Question: Why does 'FragmentTwo' disappear from the backstack in the following situation:
- 'Fragment''FragmentOne''Activity'- 'FragmentOne''Button''FragmentTwo''Fragment'- 'FragmentTwo''Button''ActionBar''Fragments''FragmentThree''FragmentFour''FragmentThree'- 'FragmentTwo''FragmentOne''FragmentTwo'
Before I override 'onKeyDown()' and start implementing my own backstack for 'Fragments' I wanted to ask if there is something obvious I am missing? Note there is no configuration change happening when testing this.

Details:
FragmentOne's button click handler contains:
'''
FragmentTransaction ft = getFragmentManager().beginTransaction();
FragmentTwo fragment = new FragmentTwo();
ft.addToBackStack(null);
ft.replace(android.R.id.content, fragment).commit();
'''
FragmentTwo button click is handled in the Activity:
'''
getActionBar().setNavigationMode(ActionBar.NAVIGATION_MODE_TABS);
FragmentFour fragmentThree = new FragmentThree();
FragmentFive fragmentFive = new FragmentFive();
ActionBar.Tab tab = getActionBar().newTab().setText("Frag 3").setTabListener(new CustomTabListener<FragmentThree>(fragmentThree));
getActionBar().addTab(tab);
tab = getActionBar().newTab().setText("Frag 4").setTabListener(new CustomTabListener<FragmentFour>(fragmentFour));
getActionBar().addTab(tab);
'''
where the tab listener is:
'''
public static class CustomTabListener<T extends Fragment> implements TabListener {
Fragment fragment;
public CustomTabListener(Fragment fragment) {
this.fragment = fragment;
}
public void onTabSelected(Tab tab, FragmentTransaction ft) {
ft.replace(android.R.id.content, fragment);
}
public void onTabUnselected(Tab tab, FragmentTransaction ft) {
ft.remove(fragment);
}
public void onTabReselected(Tab tab, FragmentTransaction ft) {
}
}
'''
I if add more 'Fragments' to backstack before 'FragmentThree' is shown, it is always and only the 'Fragment' immediately before 'FragmentThree' that has disappeared.
When I leave the Tabbed user view by pressing the back key and return to 'FragmentOne', the tabs are still showing. I understand I need to reset the 'ActionBar' to 'NAVIGATION_MODE_STANDARD', but it's not clear why 'FragmentOne' is showing instead of 'FragmentTwo'.
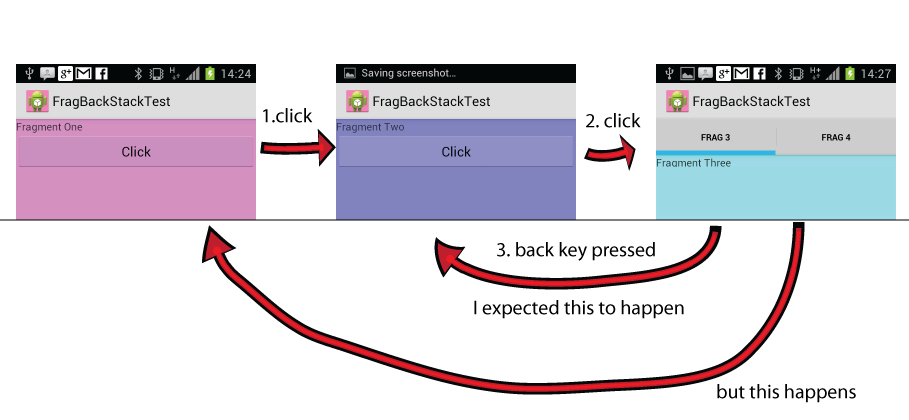
Answer: I think the problem is if you build your tabs
'''
public void onTabSelected(Tab tab, FragmentTransaction ft) {
ft.replace(android.R.id.content, fragment);
}
'''
gets called and the fragment before is not added to the backstack
did you try to call
'''
ft.addToBackStack(null);
'''
in the Fragment Two button handling code.
But you need to implement 'onBackPressed()' anyway to get rid of the tabs. I think I would make new activity with tabs.